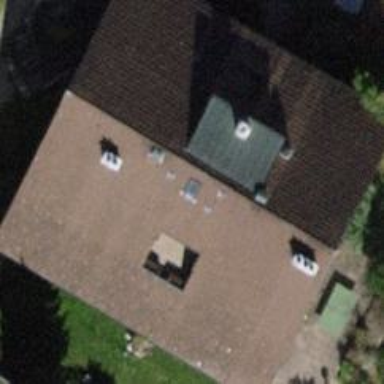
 with the roof oriented along the building."